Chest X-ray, PA view. Patient: 34 years old, sex F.
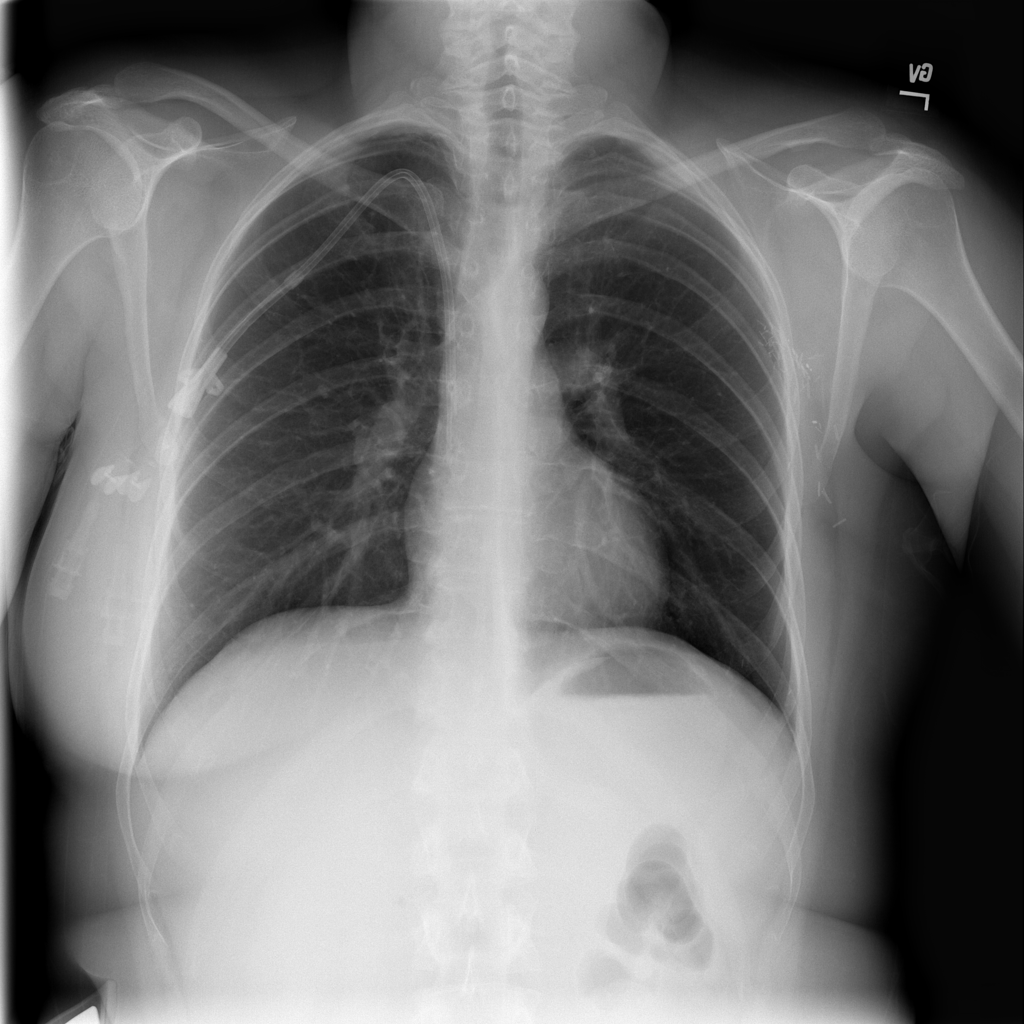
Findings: No Finding